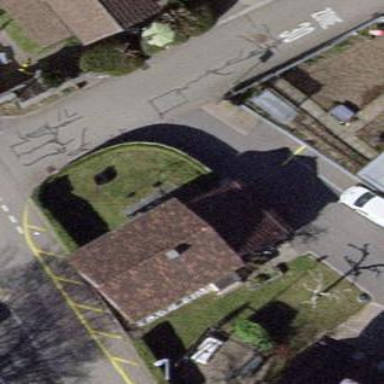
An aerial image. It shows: Gabled building.